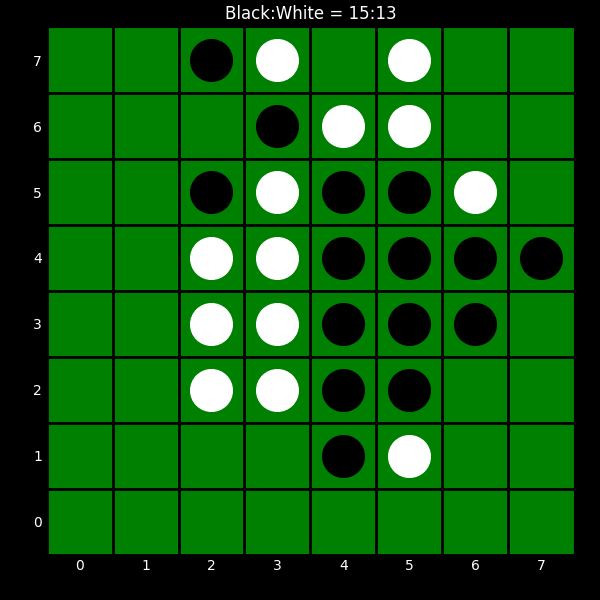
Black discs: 15
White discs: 13